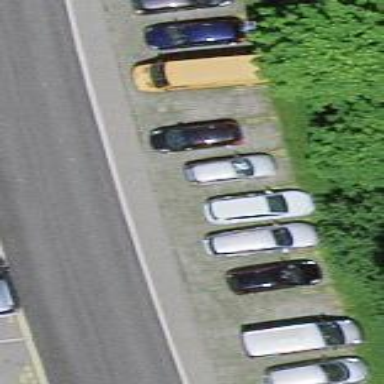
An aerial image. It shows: Street-side parking area.